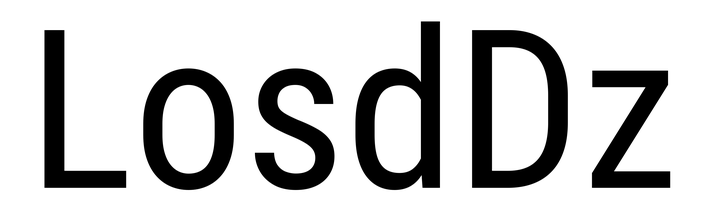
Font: Roboto_Condensed_Regular